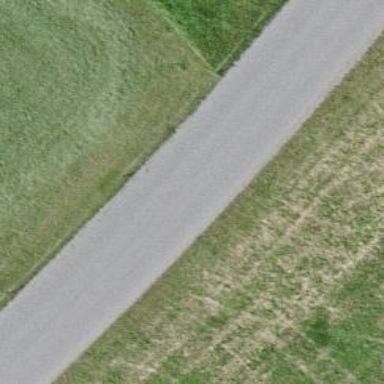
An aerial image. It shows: Unclassified road with asphalt surface.